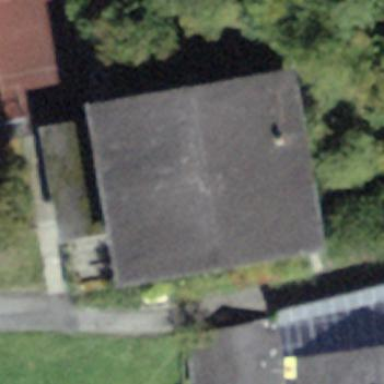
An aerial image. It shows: School building.